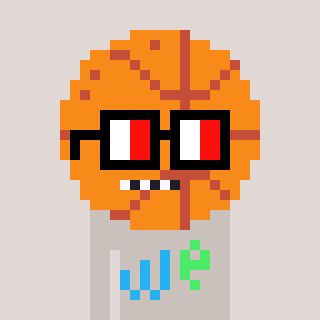
a pixel art character with square glasses with black frames and red eyes, a basketball-shaped head and a foggrey-colored body on a warm background